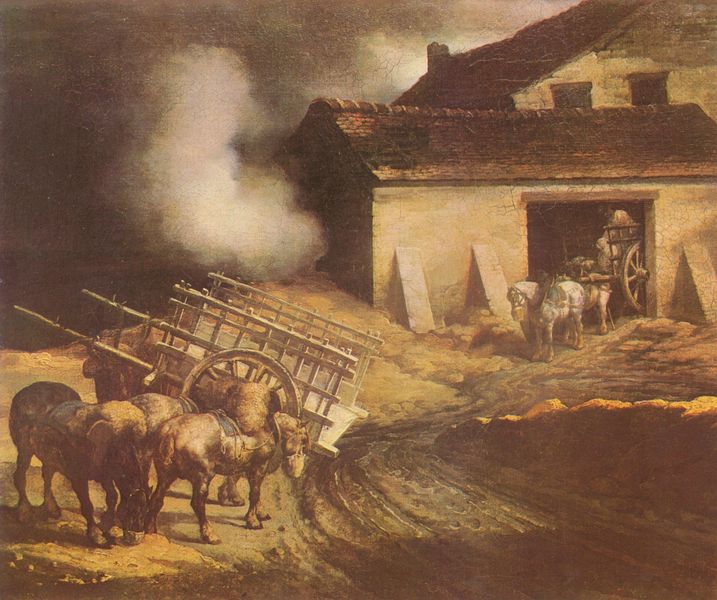
Titel: Gipsbrennerei
Künstler: Théodore Géricault
Standort: Paris
Institution: Musée du Louvre
Schlagwörter: dunkel, feuer, gemälde, gewitter, himmel, mann, schatten, wasser, weiß, wolken, dreieck, gelb, menschen, ocker, sand, abend, braun, fenster, grau, hell, holz, licht, nacht, schwarz, strasse, tür, ölbild, dach, gebäude, haus, rot, tier, tiere, weg, wolke, beige, malerei, wand, mensch, steine, öl, dämmerung, erde, feld, felder, häuser, hügel, kühe, mühle, vieh, hütte, qualm, rauch, boden, realismus, schräg, arbeit, bauern, esel, genre, kamin, karren, pferd, pferde, räder, schornstein, schuppen, sattel, düster, fassade, ort, acker, furchen, heu, last, spuren, leer, verlassen, dorf, dächer, mauer, schornsteine, ziegel, nebel, bauernhof, hof, winter, kutsche, kutschen, speichen, ziehen, karre, rad, schubkarren, spur, wagen, wagenrad, brand, dampf, rauchen, bauer, tor, eingang, wohnhaus, scheune, loch, staub, schlamm, schimmel, maultier, mulis, gut, gutshof, ländlich, bauernhaus, stall, gehöft, dreck, einfahrt, zufahrt, wagenspuren, pferdegespann, armut, gespann, ochsen, stahl, gebäuse, gaul, lichtschein, rettung, schindeln, stadel, schlammig, heuwagen, zugtier, leiterwagen, first, strebepfeiler, garage, mist, kiesweg, wagenspur, sicherheit, farm, dürrer, schräglage, ochsenkarren, zugtiere, sandweg, poststation, gene, gäule, heukarren, zossen, dapmf